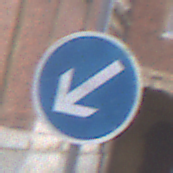
Verkehrszeichen: VorgeschriebeneVorbeifahrtLinks
Umgebung: Outdoor, Urban
Tageszeit: Midday
Wetter: Overcast
Licht: Natural
Jahreszeit: NotSpecified
Kontrast: LowContrast